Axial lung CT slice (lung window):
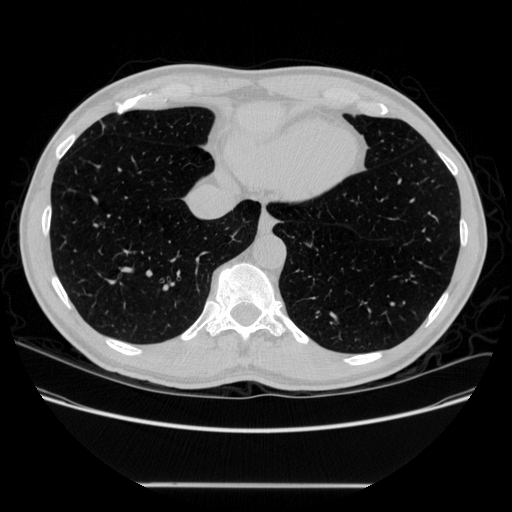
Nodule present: no